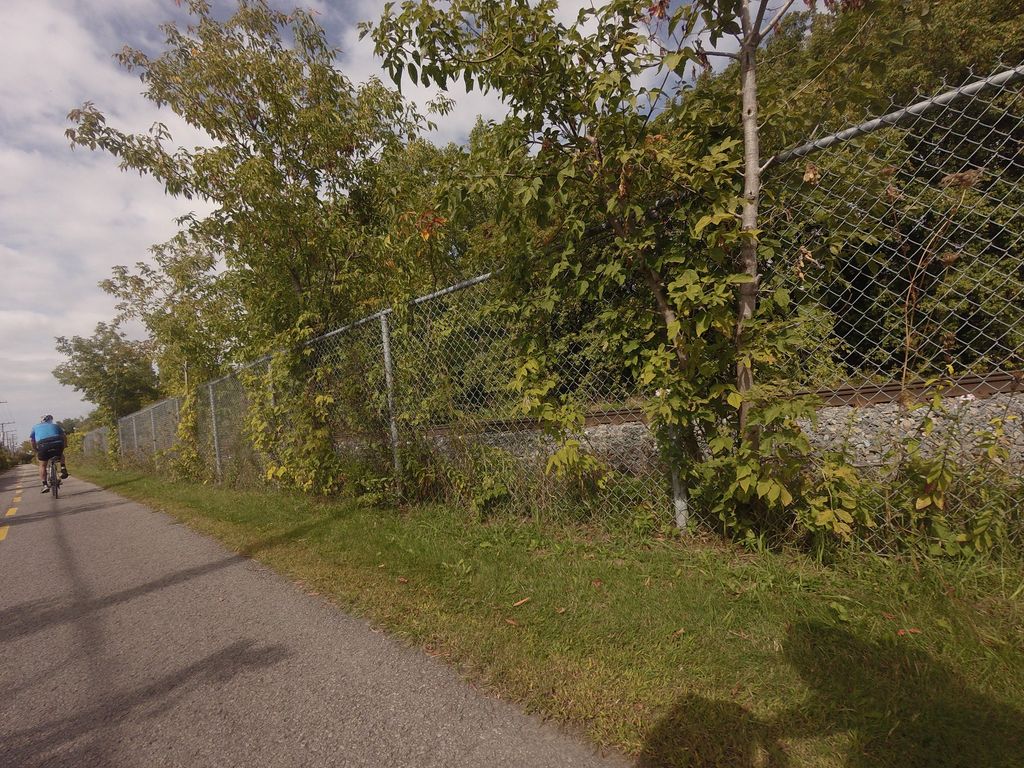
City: montreal